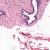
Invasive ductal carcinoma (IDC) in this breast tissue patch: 0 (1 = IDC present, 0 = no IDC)